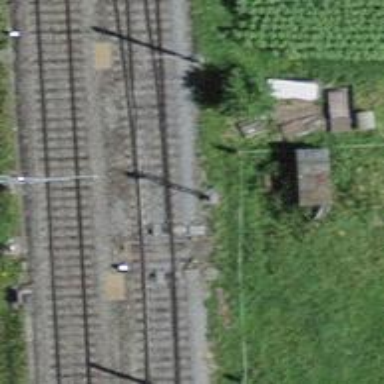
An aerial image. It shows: Railway switch.